Question: I am trying to get the text in my list to align properly, but I can't get it right.

As you can see the text is slightly off and starts at the "image bullet" baseline. I want it to be in the middle.
Source:
'''
//CSS
ul {
list-style-image:url(image/li.png);
list-style-position:outside;
margin:0; padding:0;
}
ul li {
margin:0; padding:0;
}
//HTML
<ul>
<li>Item 1</li>
<li>Item 2</li>
<li>Item 3</li>
</ul>
'''
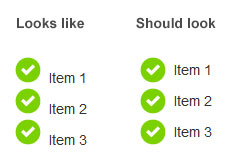
Answer: your 'li' and define 'background position' according to
'''
ul {
list-style:none;
margin:0; padding:0;
}
ul li {
margin:0; padding:0;
background:url('') no-repeat 0 0;
padding-left:40px; // according to your image with
min-height:40px; // according to your image height
}
'''
<URL>
<URL>